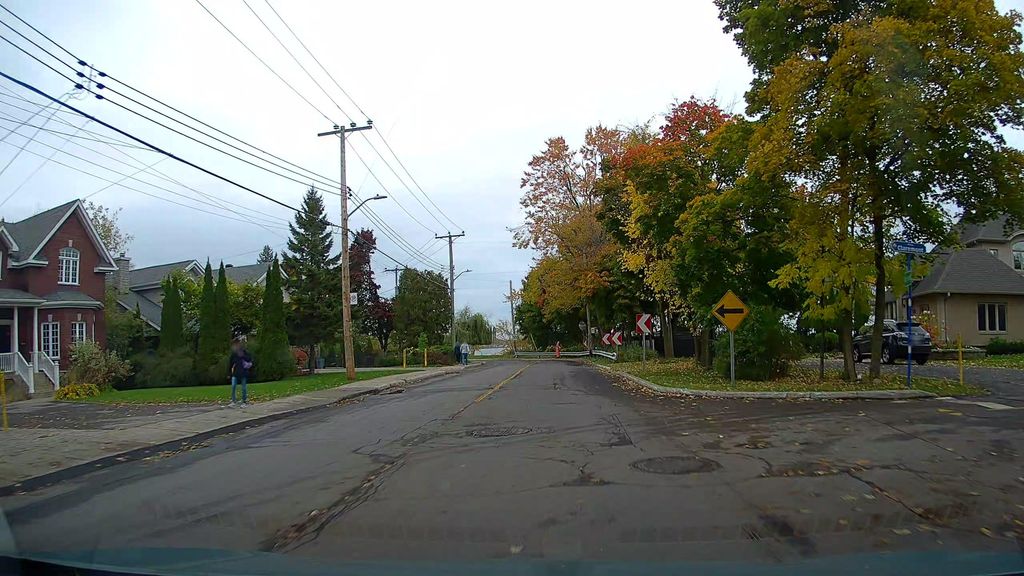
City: montreal